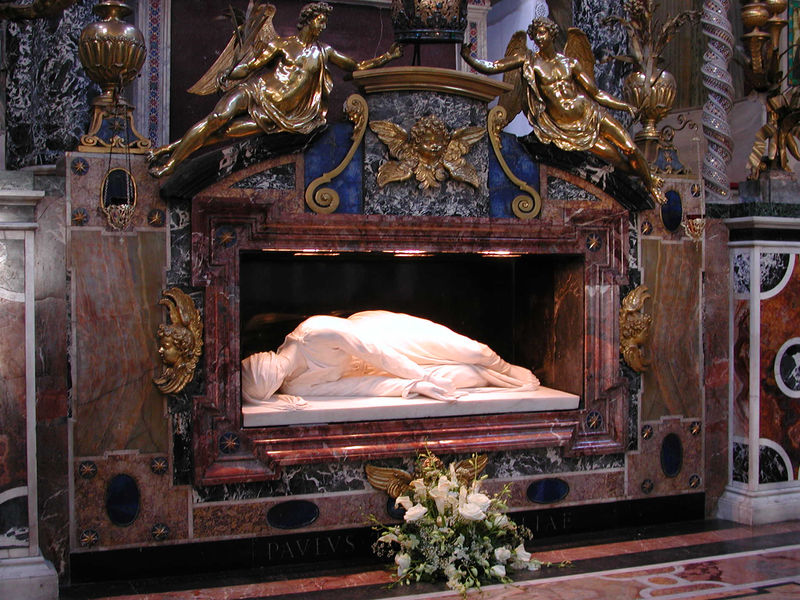
Titel: Hl. Cäcilie
Künstler: Stefano Maderno
Standort: Rom, S. Cecilia in Trastevere (EU - I - Latium)
Schlagwörter: blau, flügel, kopf, blume, blumen, frau, grau, köpfe, marmor, säule, weiss, blüten, rot, tuch, gesichter, arme, barock, leiche, mensch, tod, tot, toter, kirche, gold, rosa, oval, engel, skulptur, statue, vase, beine, liegen, stuck, gesteck, blumenstrauß, foto, nische, vergoldet, tote, kranz, vitrine, gedreht, schnörkel, voluten, farbfoto, grab, sterben, golden, gebinde, grabstätte, eingerollt, urne, gerollt, schaukasten, grabmal, frabe, cecilia, porphyr, mumie, totengewadn